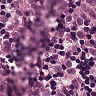
Metastatic tissue present: yes